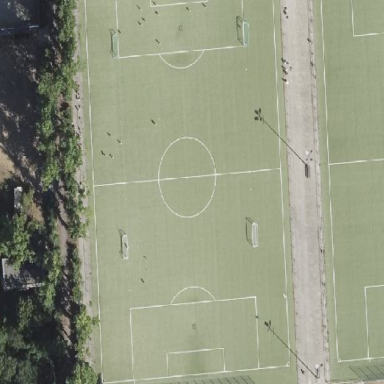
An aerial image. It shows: Artificial turf soccer pitch for leisure land.